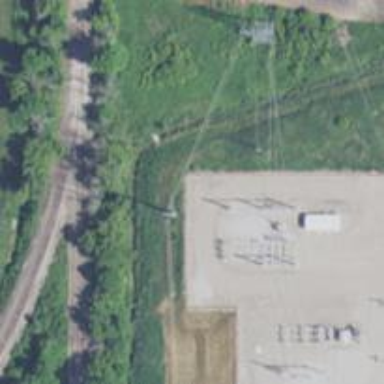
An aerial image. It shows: Power pole.